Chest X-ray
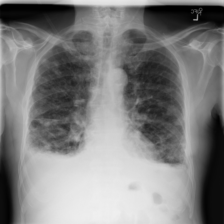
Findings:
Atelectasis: negative
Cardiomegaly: negative
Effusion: positive
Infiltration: negative
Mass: negative
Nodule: positive
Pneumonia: negative
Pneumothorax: negative
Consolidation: negative
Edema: negative
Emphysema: negative
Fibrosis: negative
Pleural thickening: negative
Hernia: negative